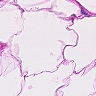
Metastatic tissue present: no